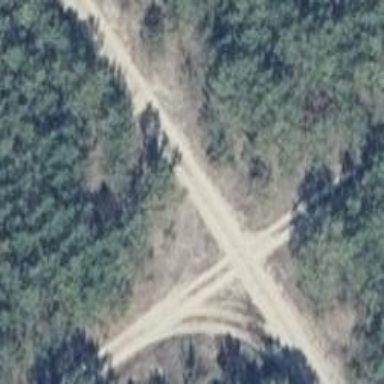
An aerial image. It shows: Sandy track with grade 4 tracktype.